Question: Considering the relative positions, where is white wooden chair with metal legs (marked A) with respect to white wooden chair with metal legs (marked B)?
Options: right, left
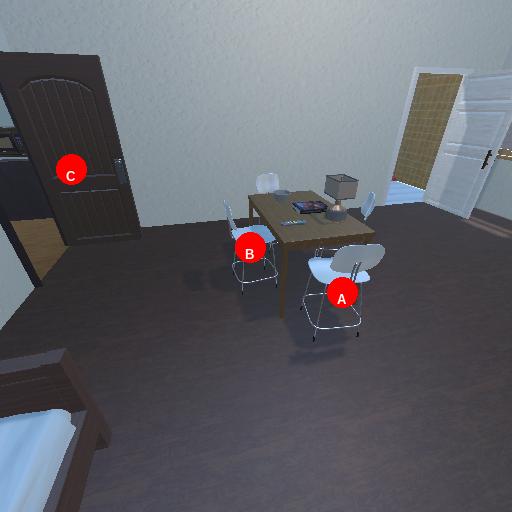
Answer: right